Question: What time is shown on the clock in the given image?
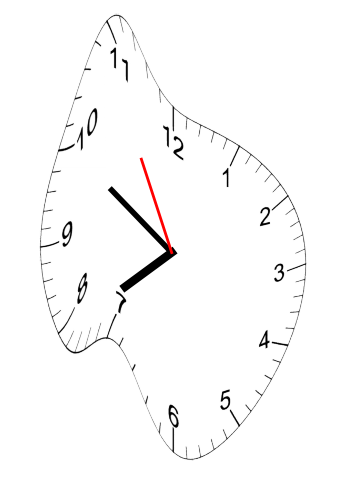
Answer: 07:49:55